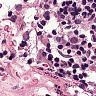
Metastatic tissue present: no